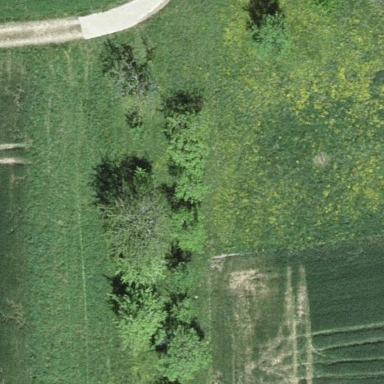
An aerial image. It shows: Orchard.